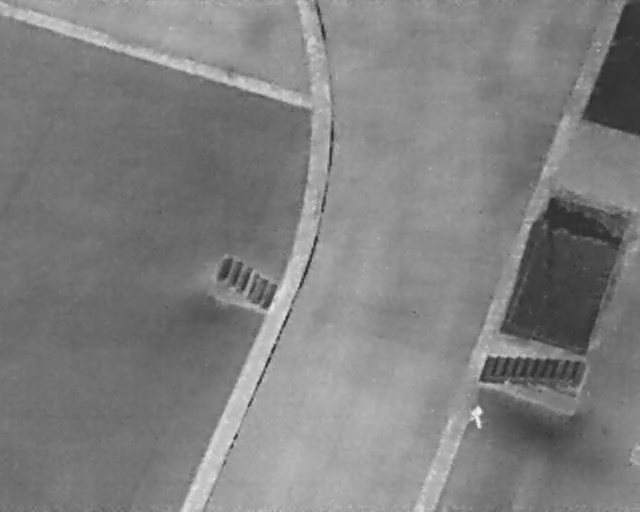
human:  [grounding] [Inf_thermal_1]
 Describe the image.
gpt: In the satellite image, there is  <ref>1 large person </ref> <box>[[72, 79, 76, 83, 2]]</box> located at bottom right.